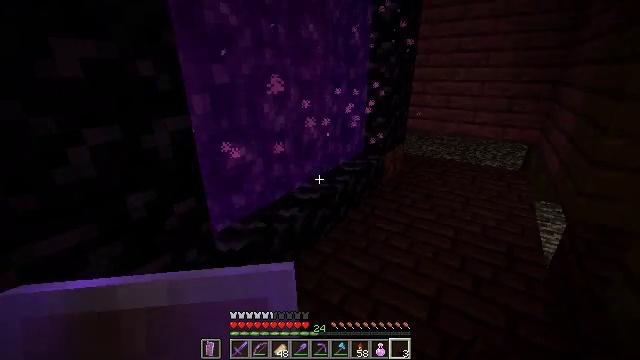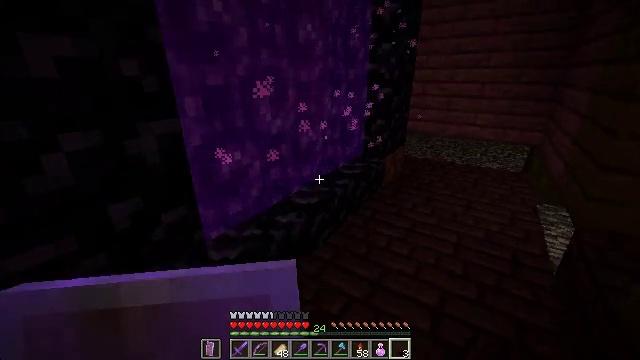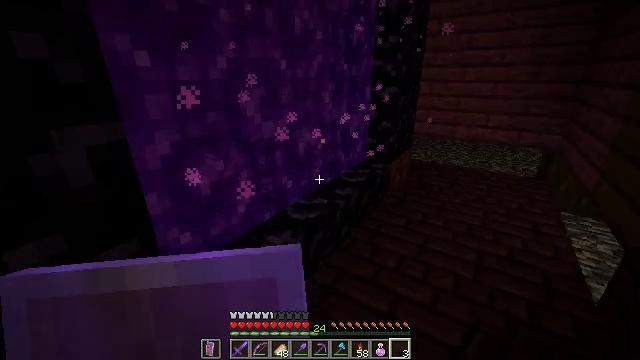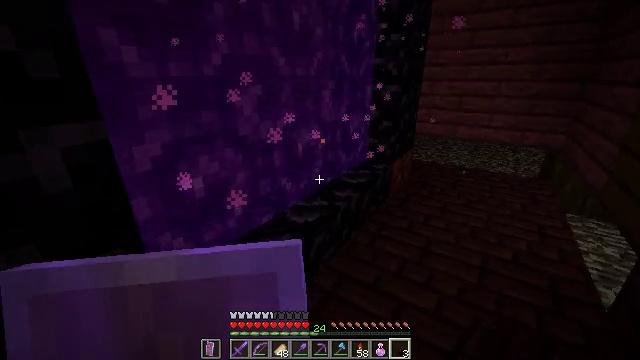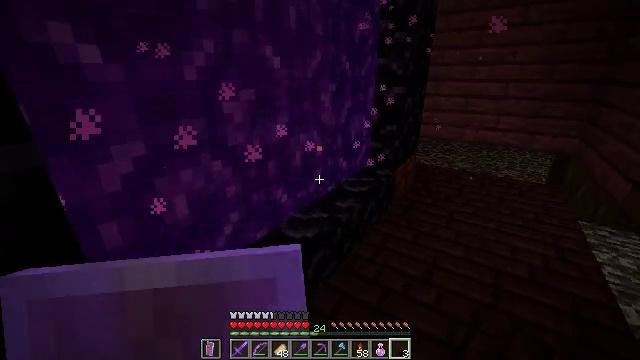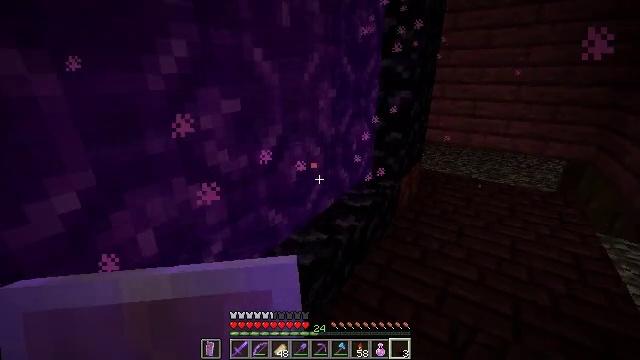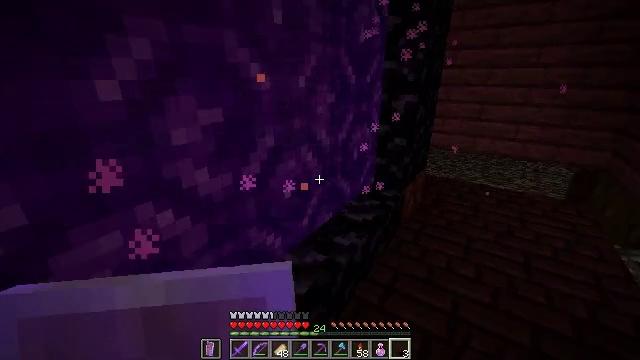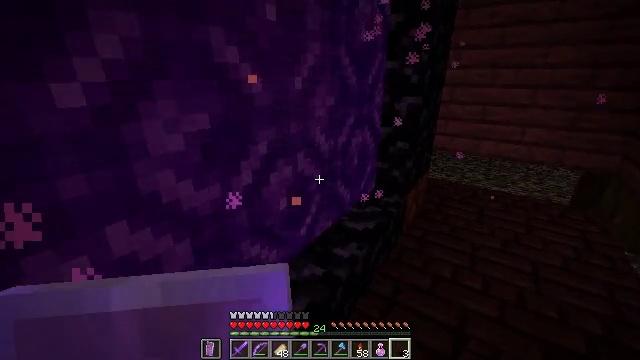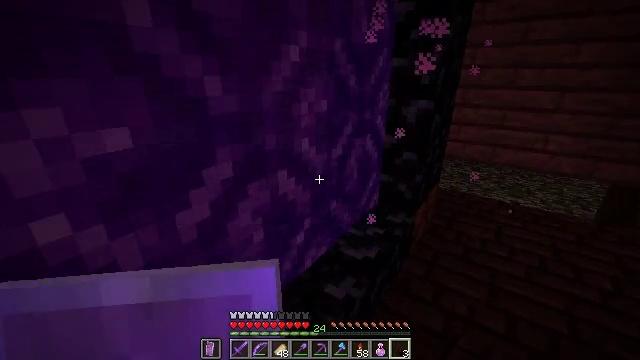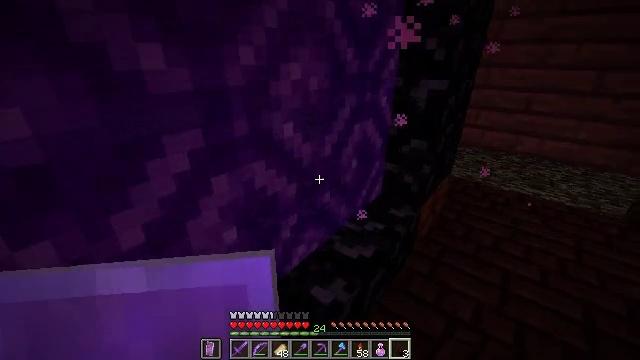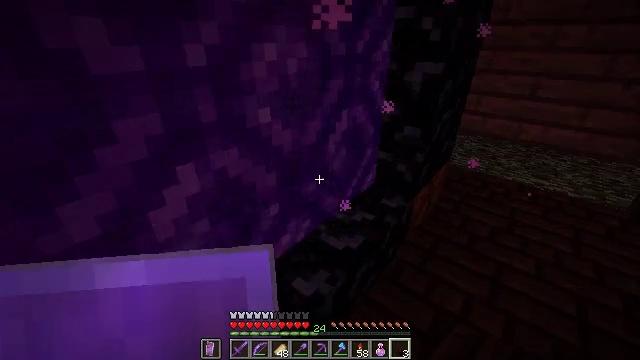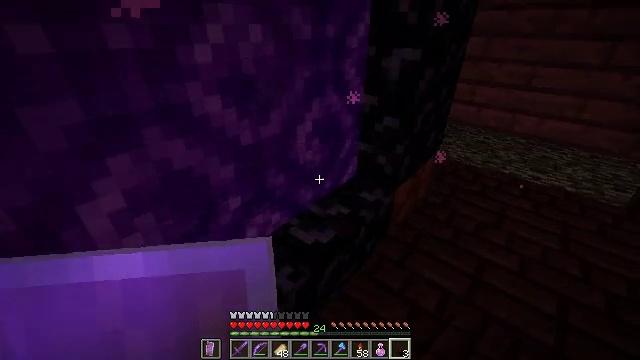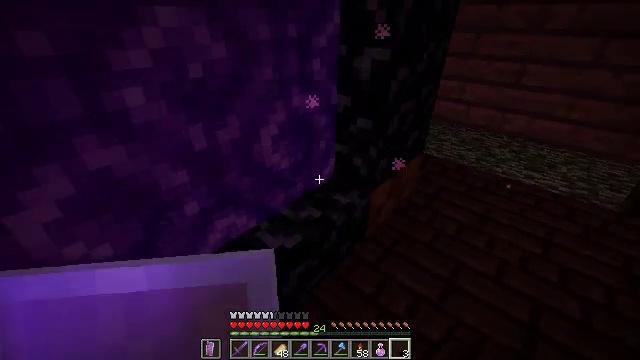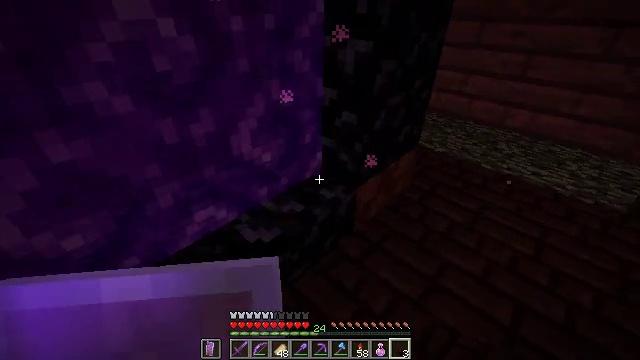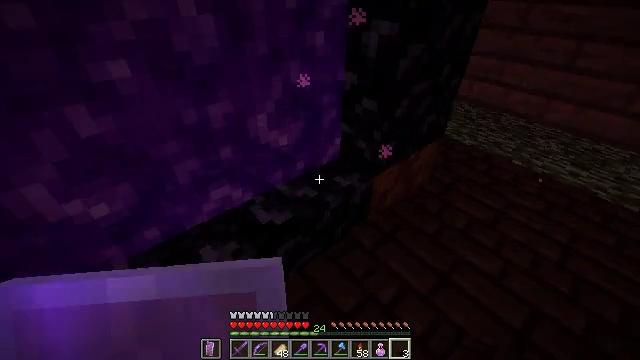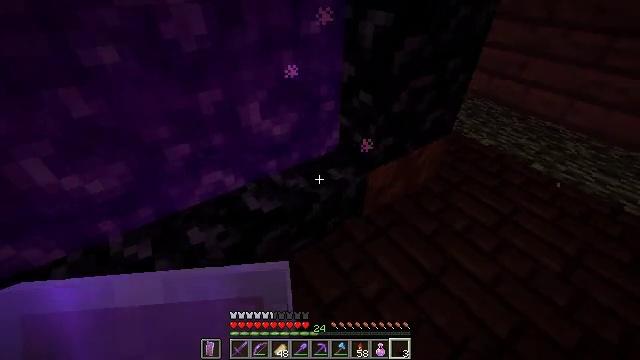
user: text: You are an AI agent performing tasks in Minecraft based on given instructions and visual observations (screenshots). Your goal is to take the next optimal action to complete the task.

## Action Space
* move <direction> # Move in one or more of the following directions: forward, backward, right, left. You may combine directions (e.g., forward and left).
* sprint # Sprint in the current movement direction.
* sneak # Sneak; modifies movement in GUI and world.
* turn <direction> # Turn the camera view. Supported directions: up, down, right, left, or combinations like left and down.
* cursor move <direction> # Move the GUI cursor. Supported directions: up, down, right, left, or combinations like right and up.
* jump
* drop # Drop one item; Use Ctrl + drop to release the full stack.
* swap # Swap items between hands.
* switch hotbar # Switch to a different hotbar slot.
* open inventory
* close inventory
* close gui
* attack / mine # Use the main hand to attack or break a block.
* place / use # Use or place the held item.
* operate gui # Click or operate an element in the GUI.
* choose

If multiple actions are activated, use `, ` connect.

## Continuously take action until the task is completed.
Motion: motion action
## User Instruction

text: Attack the netherrack to gather it.
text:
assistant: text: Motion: move forward
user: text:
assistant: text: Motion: move forward
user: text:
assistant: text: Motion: move forward
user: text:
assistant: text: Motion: move forward
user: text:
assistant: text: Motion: move forward
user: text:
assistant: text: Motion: move forward
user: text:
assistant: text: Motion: move forward
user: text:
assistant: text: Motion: move forward and move right, turn left
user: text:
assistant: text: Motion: move forward and move right, turn left and down
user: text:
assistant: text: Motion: move right, turn left and down
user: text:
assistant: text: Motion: move right, turn left and down
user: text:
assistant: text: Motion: move right, turn down
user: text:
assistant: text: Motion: move right, turn left and down
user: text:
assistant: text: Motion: move right, turn left and down
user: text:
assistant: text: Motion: move right, turn left and down
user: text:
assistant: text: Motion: move right, turn left and down
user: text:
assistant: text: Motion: move right, turn left
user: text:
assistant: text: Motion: move right, turn left
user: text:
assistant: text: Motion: move right, turn left
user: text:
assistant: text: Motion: move right, turn left
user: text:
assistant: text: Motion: move right, turn left
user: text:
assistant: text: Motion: turn left
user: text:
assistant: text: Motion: turn left
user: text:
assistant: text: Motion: no_op
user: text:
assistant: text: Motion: no_op
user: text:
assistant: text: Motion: no_op
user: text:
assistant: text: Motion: turn left
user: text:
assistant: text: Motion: turn left and up
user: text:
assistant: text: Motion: no_op
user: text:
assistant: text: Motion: no_op